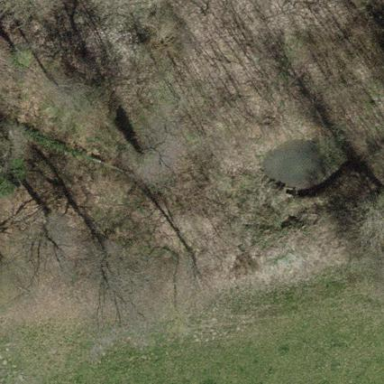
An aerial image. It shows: Peaceful pond surrounded by nature.